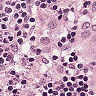
Metastatic tissue present: no